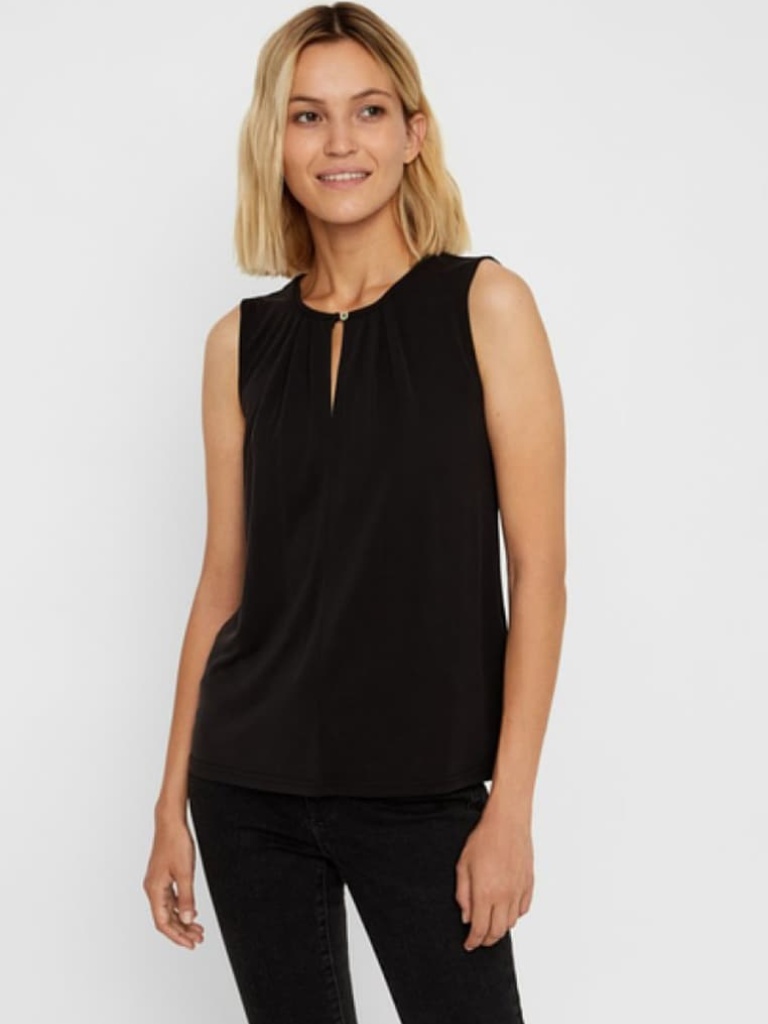
silk relaxed sleeveless hip length Untucked crew blouse